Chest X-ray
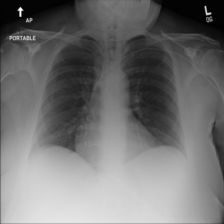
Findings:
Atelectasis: negative
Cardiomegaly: negative
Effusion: negative
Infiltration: negative
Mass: negative
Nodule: negative
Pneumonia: negative
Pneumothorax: negative
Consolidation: negative
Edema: negative
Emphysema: negative
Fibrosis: negative
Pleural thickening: negative
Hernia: negative